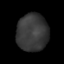
Tissue: lung
Cell type: Epithelial cells
Senescence score: 0.2324
Nuclear area (px): 1143
Mean DAPI intensity: 56.375